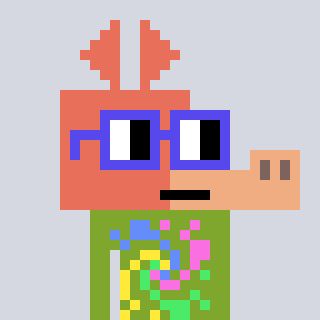
a pixel art character with square blue glasses, a aardvark-shaped head and a slimegreen-colored body on a cool background